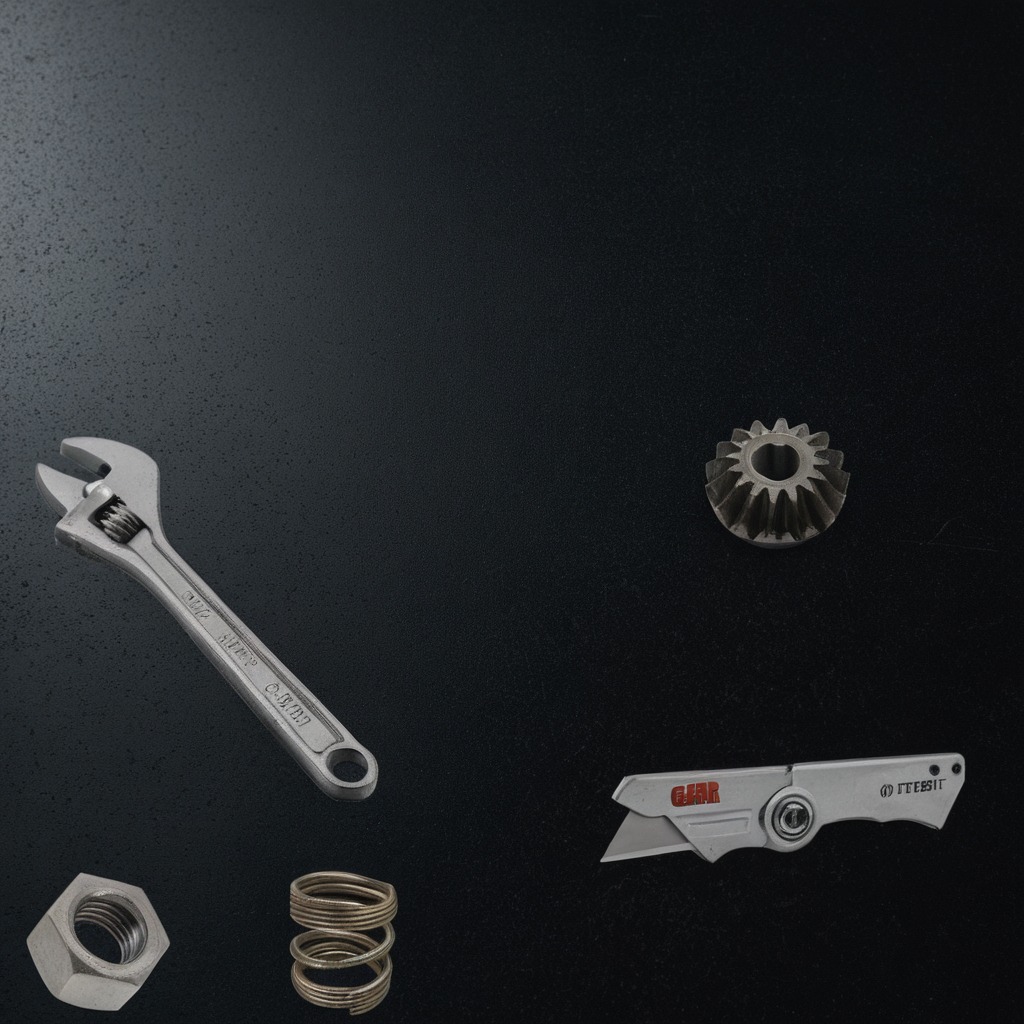
A steel gear with teeth, a utility knife, a coiled metal spring, a metal nut, and a wrench are lying on the granite tabletop.